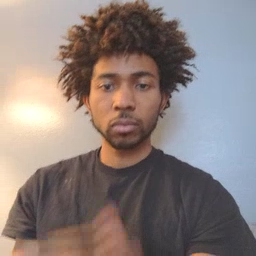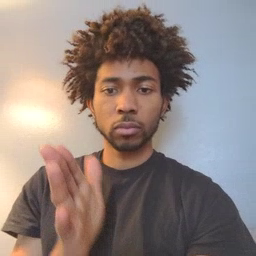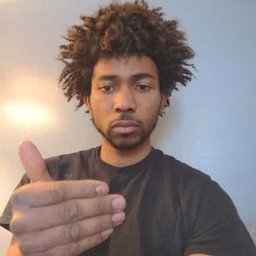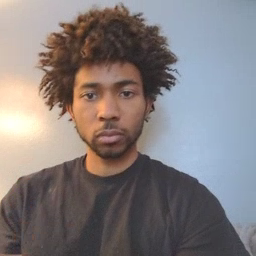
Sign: room